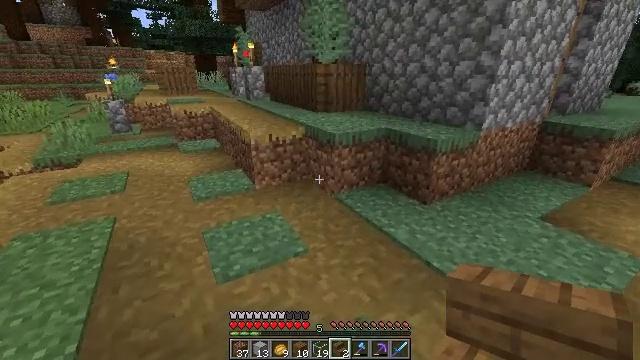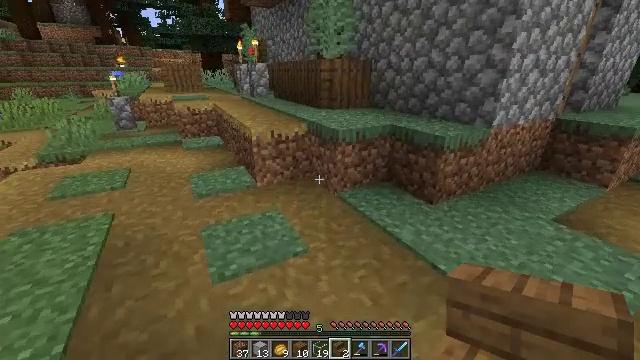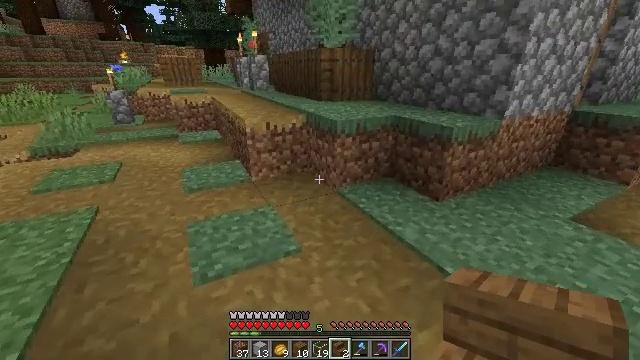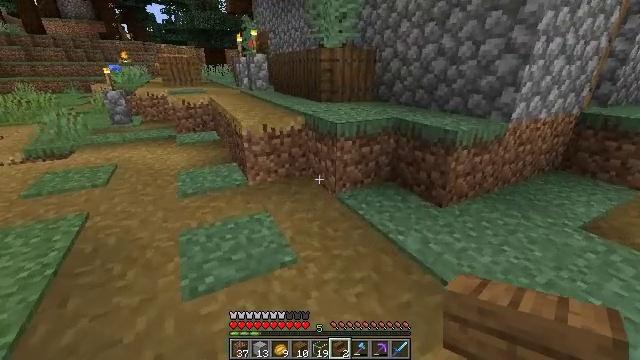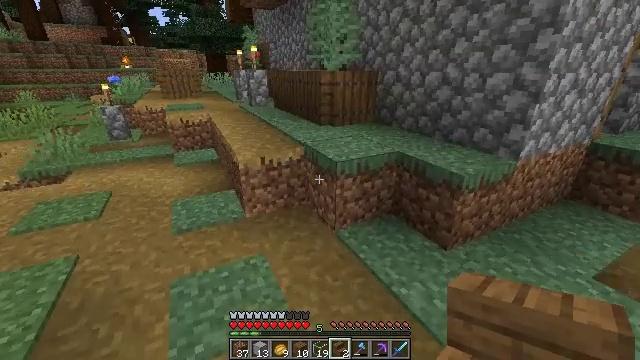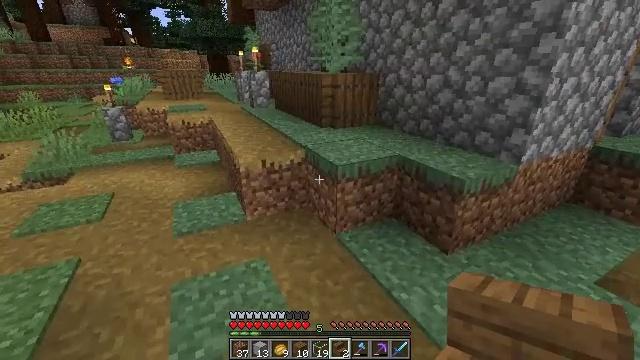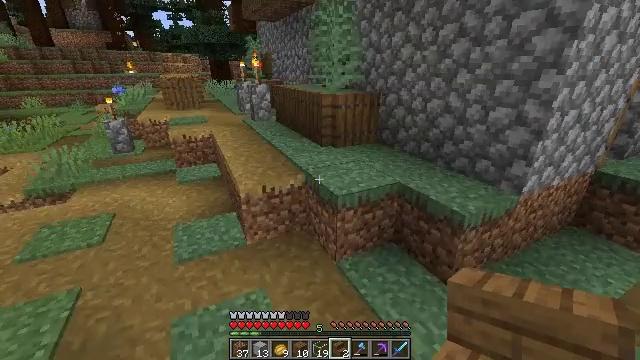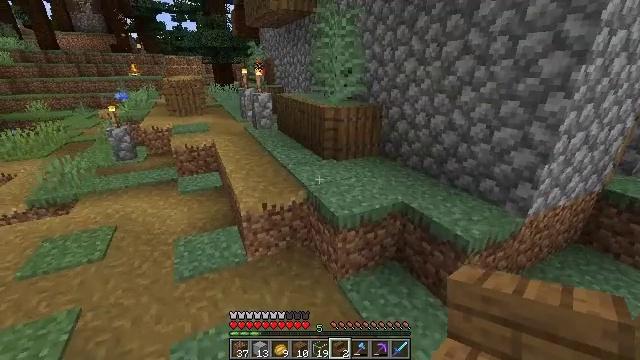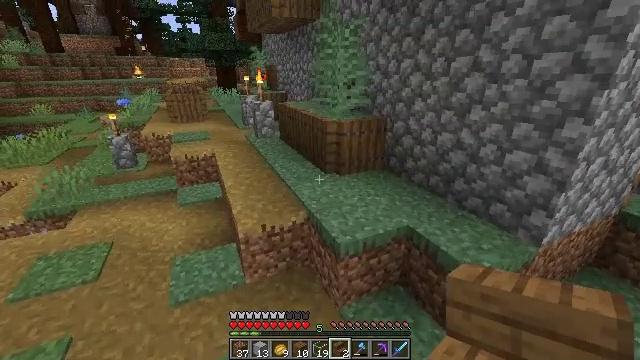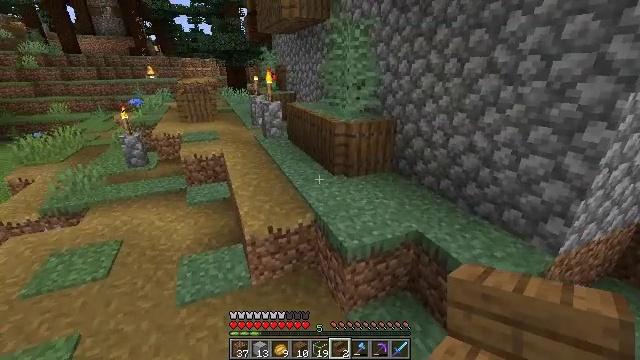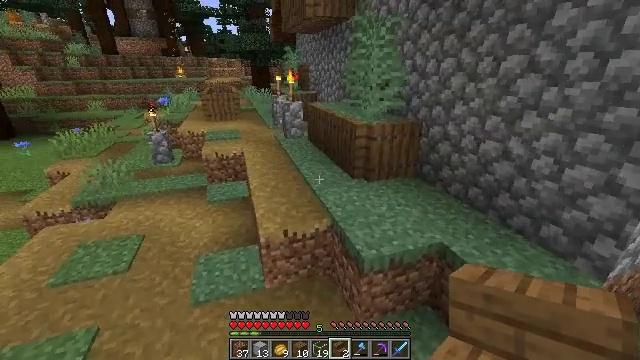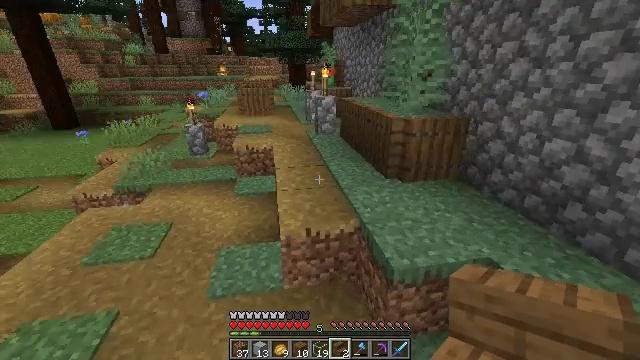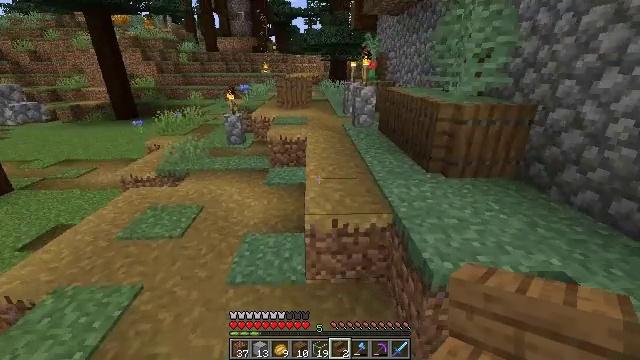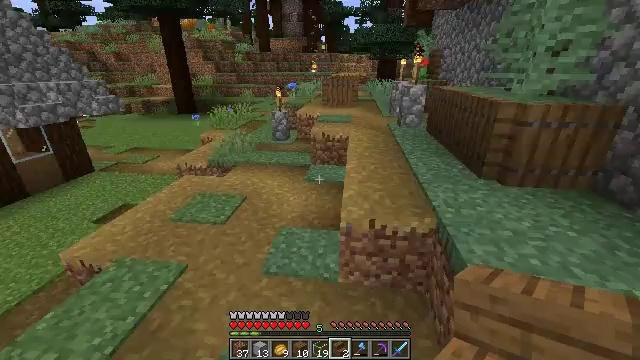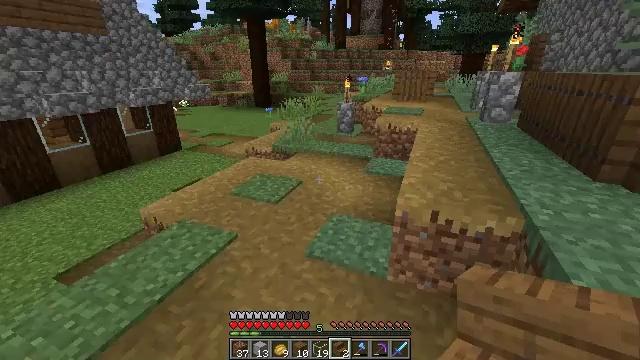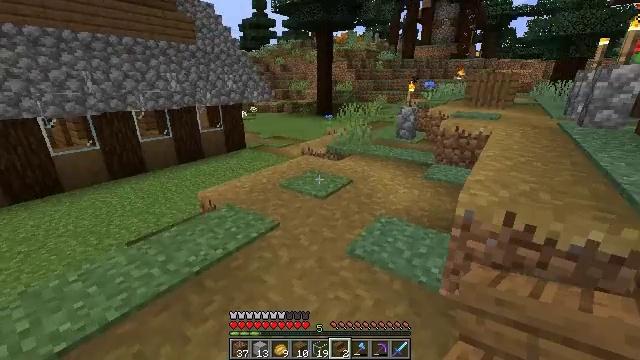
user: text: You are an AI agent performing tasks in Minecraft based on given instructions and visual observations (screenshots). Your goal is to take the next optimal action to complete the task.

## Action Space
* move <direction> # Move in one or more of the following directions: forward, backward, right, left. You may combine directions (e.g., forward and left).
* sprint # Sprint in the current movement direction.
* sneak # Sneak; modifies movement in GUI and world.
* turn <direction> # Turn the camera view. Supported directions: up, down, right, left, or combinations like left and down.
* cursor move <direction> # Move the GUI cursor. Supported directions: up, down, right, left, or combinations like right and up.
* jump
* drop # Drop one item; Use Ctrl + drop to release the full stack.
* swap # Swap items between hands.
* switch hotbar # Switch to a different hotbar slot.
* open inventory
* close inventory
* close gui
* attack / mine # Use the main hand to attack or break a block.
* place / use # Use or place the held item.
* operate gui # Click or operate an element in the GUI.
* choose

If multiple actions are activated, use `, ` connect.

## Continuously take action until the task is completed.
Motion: motion action
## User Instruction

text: Recycle the cobblestone stairs.
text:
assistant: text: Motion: move forward, turn left, jump
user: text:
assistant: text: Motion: move forward, jump
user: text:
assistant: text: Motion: move forward, jump
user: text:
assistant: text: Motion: move forward, jump
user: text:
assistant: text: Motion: move forward, jump
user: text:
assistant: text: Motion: move forward, jump
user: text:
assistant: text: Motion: move forward, jump
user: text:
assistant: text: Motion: move forward, jump
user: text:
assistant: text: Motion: move forward, turn left, jump
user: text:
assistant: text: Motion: move forward, turn left, jump
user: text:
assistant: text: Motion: move forward, turn left, jump
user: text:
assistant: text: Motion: move forward, turn left, jump
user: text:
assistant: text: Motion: move forward, turn left, jump
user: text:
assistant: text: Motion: move forward, turn left, jump
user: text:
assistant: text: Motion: move forward, turn left and up, jump
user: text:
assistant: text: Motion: turn left and up
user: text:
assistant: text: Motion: turn left and up
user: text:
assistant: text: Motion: turn left and up
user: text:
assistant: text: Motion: turn left and up
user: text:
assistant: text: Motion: turn left
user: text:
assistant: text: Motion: no_op
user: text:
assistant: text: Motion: no_op
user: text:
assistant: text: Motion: no_op
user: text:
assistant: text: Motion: no_op
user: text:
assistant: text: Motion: no_op
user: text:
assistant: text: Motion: no_op
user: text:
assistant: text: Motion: no_op
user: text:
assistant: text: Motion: no_op
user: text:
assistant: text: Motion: no_op
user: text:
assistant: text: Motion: turn left